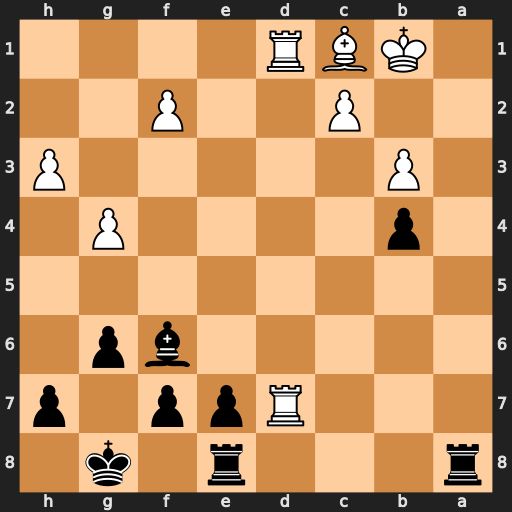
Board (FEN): r3r1k1/3Rpp1p/5bp1/8/1p4P1/1P5P/2P2P2/1KBR4
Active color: b
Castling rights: -
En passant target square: -
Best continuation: Ra1#